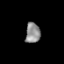
Tissue: prostate
Cell type: B cells
Senescence score: 0.7119
Nuclear area (px): 294
Mean DAPI intensity: 141.32